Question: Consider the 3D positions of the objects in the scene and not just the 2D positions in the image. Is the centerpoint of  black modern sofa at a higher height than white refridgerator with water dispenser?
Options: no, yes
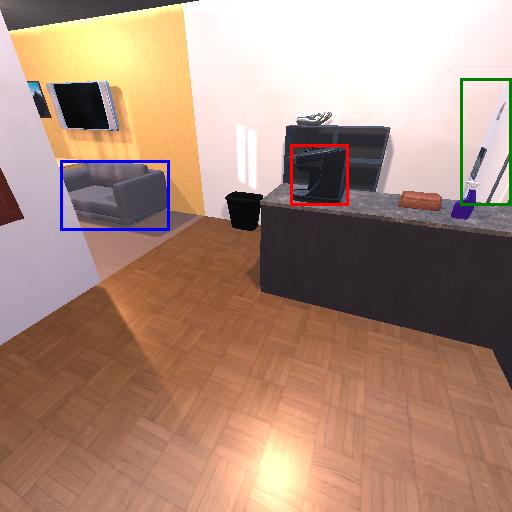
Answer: no